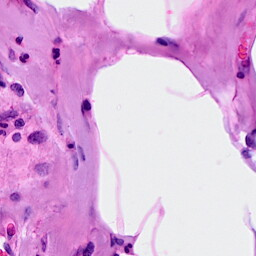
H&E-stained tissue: Breast